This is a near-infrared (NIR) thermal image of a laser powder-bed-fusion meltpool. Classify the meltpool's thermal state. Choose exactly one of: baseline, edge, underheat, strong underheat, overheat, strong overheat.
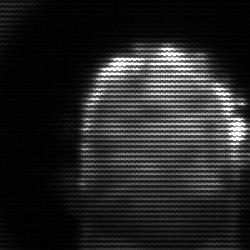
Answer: baseline